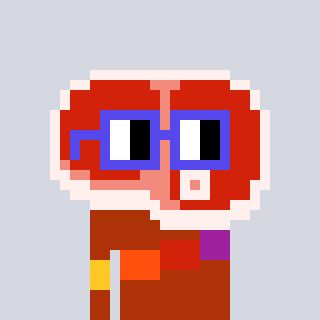
a pixel art character with square blue glasses, a steak-shaped head and a hotbrown-colored body on a cool background